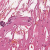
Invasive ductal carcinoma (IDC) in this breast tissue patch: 0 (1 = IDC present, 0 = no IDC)